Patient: sex M, age 79
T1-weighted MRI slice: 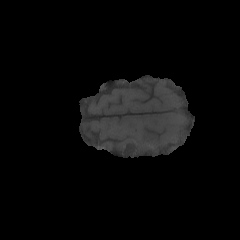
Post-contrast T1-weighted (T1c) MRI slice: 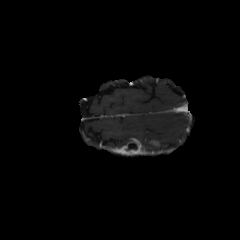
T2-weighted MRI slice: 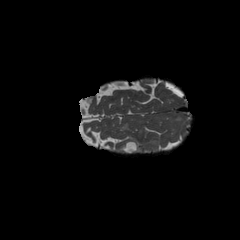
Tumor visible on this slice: yes
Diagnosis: Glioblastoma, IDH-wildtype
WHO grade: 4